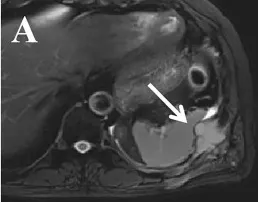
A 58-year-old man treated GIST metastases in the chest wall with MWA. (A-C) In January 2022, preoperative MRI showed a mass of 5.6x3.2 cm in the rib, and CEUS showed heterogeneous enhancement.
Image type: radiology (mri)